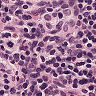
Metastatic tissue present: no